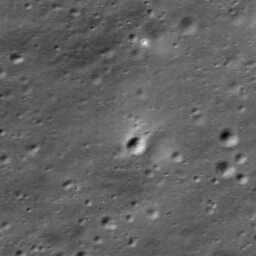
Host type: hard_negative
Lunar coordinates: latitude -52.308, longitude 128.047